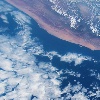
Label: cloud